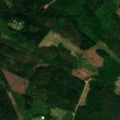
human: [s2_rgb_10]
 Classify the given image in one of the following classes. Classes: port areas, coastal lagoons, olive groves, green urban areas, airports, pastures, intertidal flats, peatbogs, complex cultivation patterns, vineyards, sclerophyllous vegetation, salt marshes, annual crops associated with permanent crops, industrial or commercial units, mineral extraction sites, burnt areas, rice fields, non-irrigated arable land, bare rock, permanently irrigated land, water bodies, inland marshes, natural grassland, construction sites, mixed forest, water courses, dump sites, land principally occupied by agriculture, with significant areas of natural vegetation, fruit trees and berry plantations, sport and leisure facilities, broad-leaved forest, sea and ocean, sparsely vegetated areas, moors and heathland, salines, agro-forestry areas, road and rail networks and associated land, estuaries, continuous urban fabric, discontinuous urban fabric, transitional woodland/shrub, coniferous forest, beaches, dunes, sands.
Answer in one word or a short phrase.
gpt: coniferous forest, mixed forest, transitional woodland/shrub